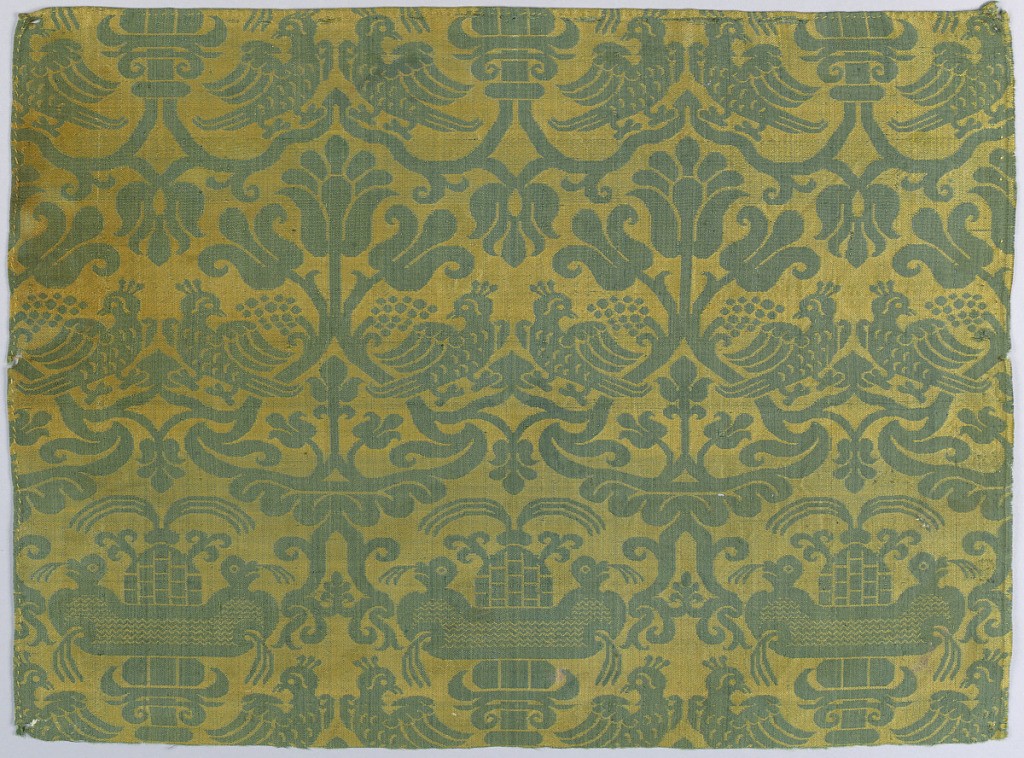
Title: Textile
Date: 17th century
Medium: silk Technique: plain compound weave
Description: Reversible design in green and gold-colored silk of symmetrical pattern in alternating horizontal rows. One row has three tulips crowning a pedestal formed by curving bands that have pairs of confronted birds. The other row has a fountain of a highly stylized animal forms.